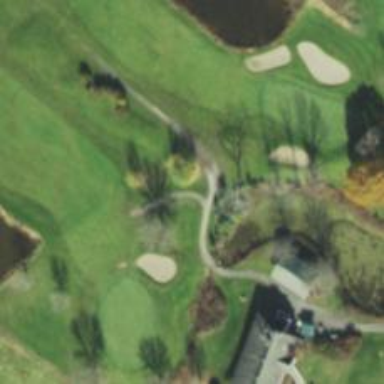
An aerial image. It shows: Path for both road and golf.